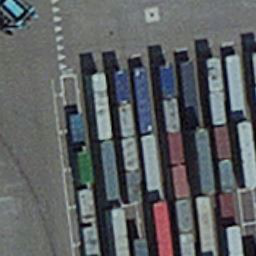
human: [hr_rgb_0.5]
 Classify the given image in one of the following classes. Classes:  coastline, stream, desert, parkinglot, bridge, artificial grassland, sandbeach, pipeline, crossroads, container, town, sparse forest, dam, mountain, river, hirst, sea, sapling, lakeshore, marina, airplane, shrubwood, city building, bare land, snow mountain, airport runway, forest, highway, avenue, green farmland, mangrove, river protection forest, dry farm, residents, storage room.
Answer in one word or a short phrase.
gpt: container